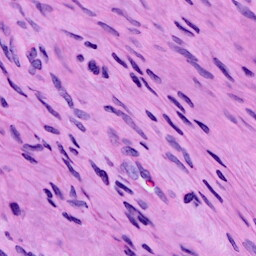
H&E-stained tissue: Cervix